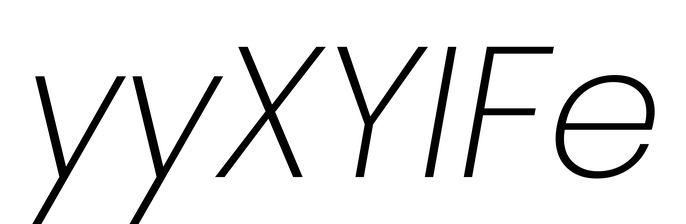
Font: Poppins-ExtraLightItalic